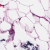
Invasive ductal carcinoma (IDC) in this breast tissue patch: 0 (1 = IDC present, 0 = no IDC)